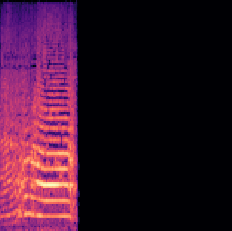
Sound class: Cow